Question:
VSCODE show 'command 'extension.insertColonOrSemiColon' not found' warning
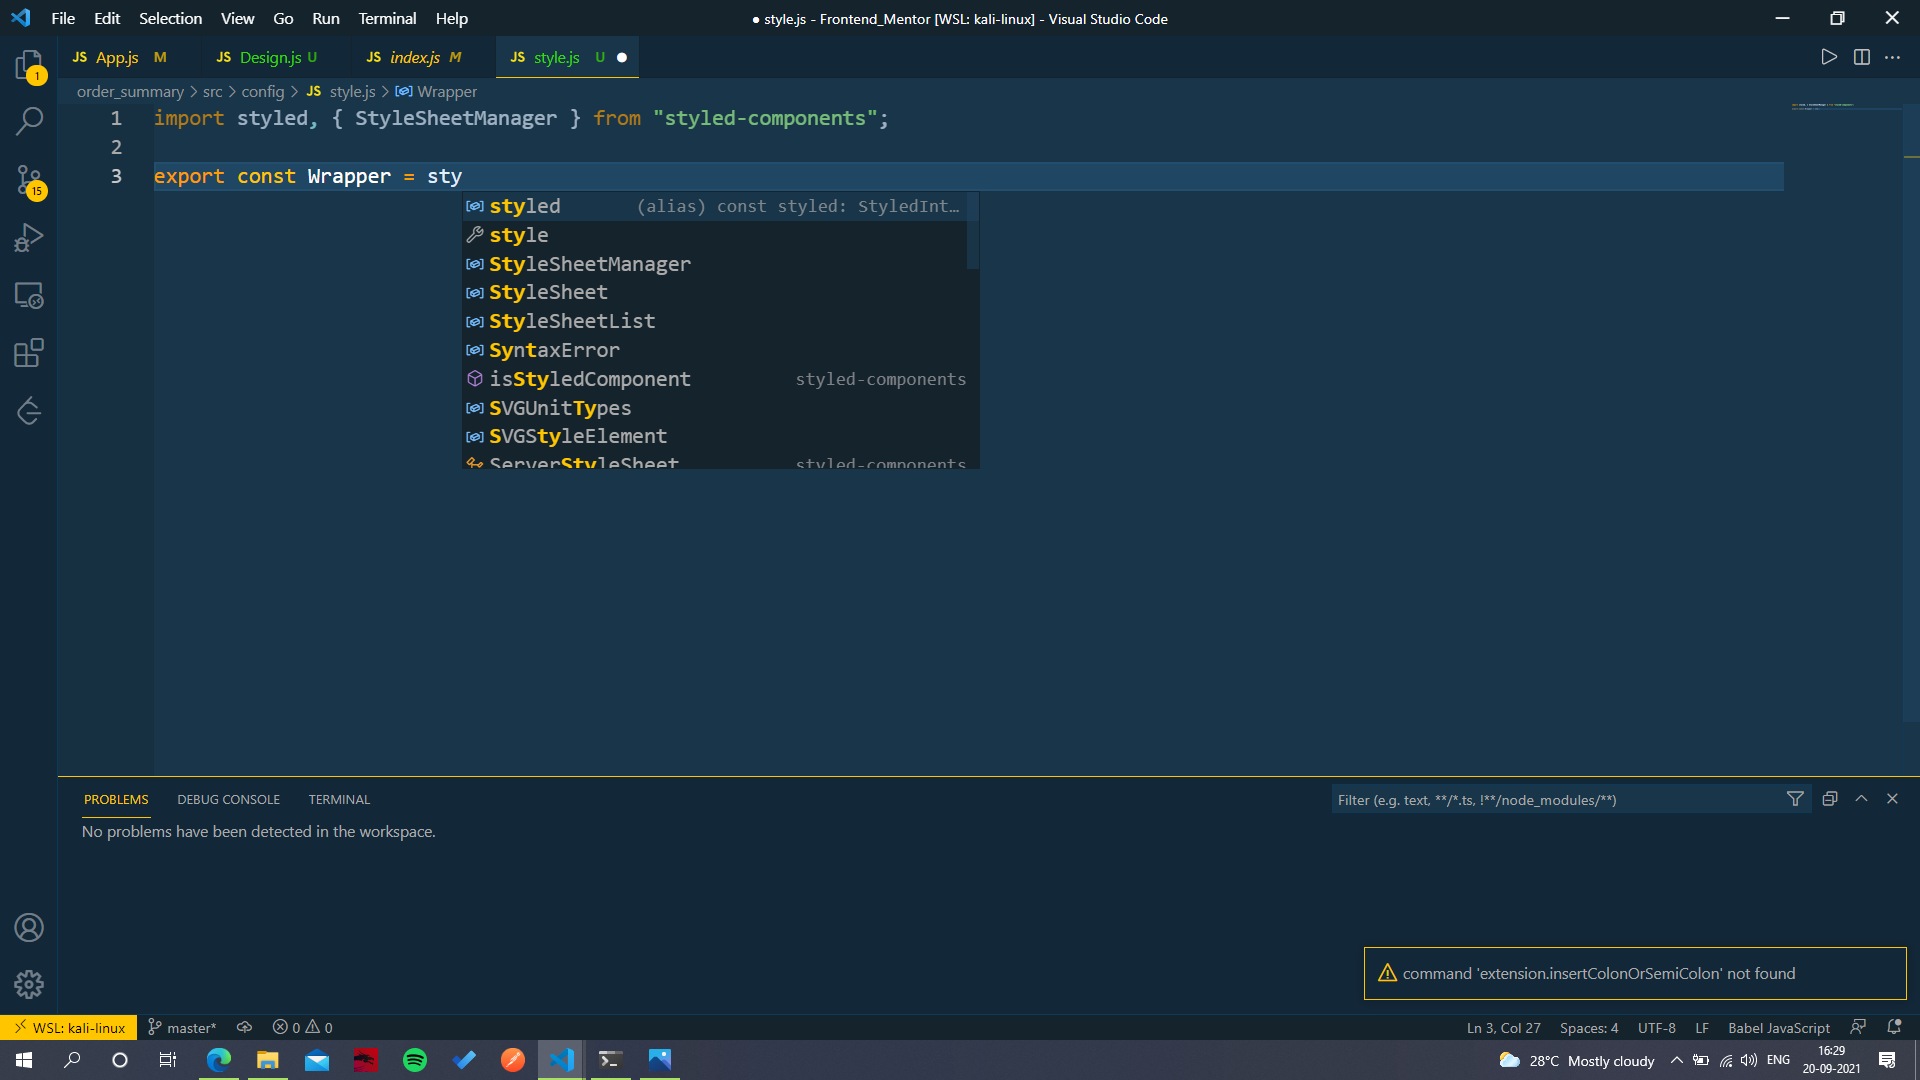
Answer: Removing extension from my VSCode fixed the problem for me :)